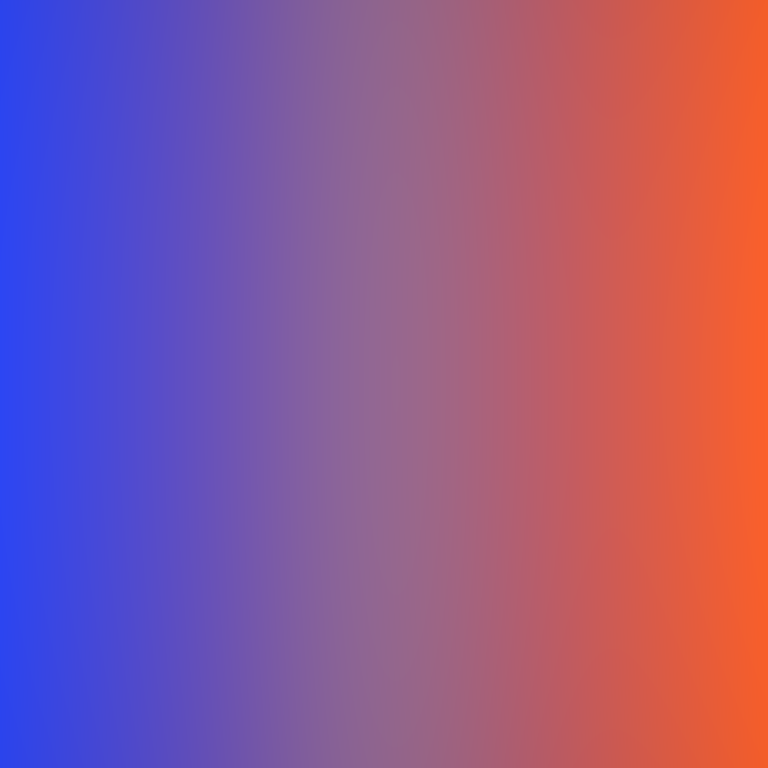
Abstract light effect, smooth gradient from deep blue to warm orange, calm atmosphere, soft blend, no room, no furniture, no objects.